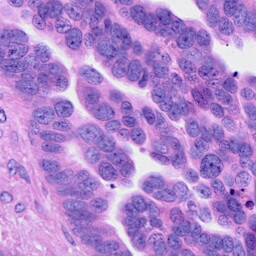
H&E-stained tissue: Ovarian